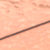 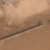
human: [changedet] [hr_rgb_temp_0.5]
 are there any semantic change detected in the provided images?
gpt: There is no change to mention.